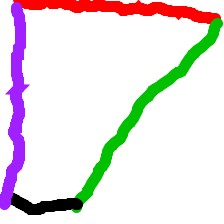
Shape: trapezoid